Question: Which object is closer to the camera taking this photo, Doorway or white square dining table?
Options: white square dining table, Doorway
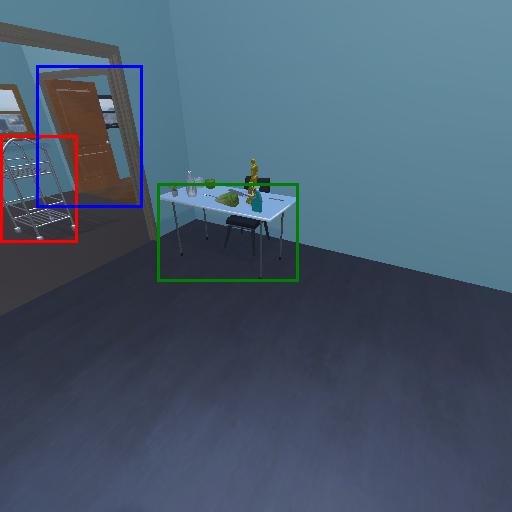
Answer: white square dining table